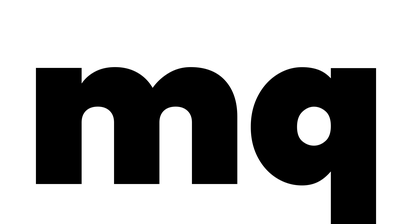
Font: Poppins-Black